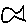
Label: fish